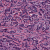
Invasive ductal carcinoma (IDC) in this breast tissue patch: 1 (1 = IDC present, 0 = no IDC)